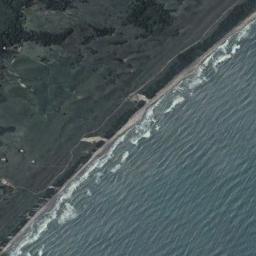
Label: beach